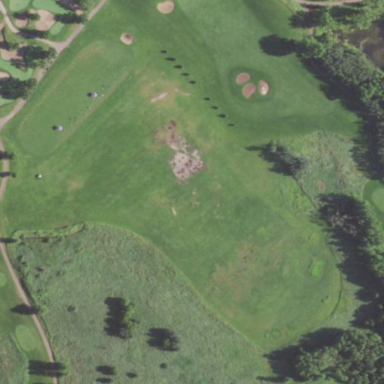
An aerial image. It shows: Grassy area designated for driving range golf.